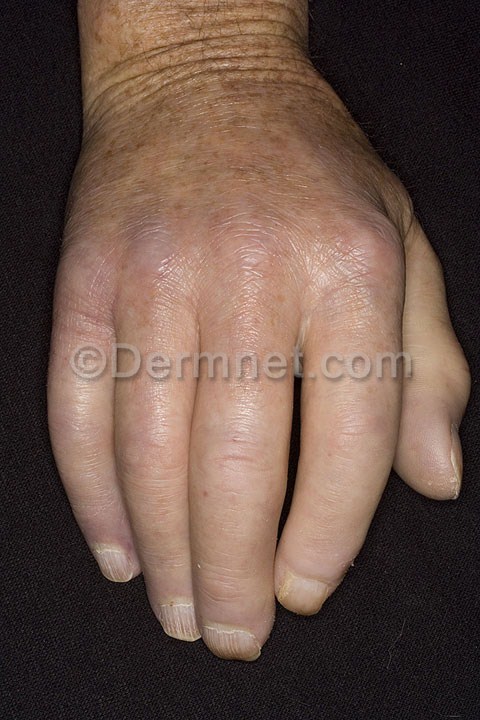
Disease: Lupus and other Connective Tissue diseases